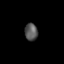
Tissue: lung
Cell type: Epithelial cells
Senescence score: 0.2017
Nuclear area (px): 219
Mean DAPI intensity: 86.342